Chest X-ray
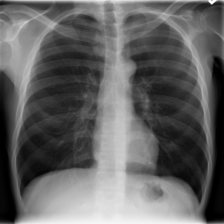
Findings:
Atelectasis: negative
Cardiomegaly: negative
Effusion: negative
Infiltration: positive
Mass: negative
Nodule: negative
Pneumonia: negative
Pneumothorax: negative
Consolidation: negative
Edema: negative
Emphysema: negative
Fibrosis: negative
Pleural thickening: negative
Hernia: negative